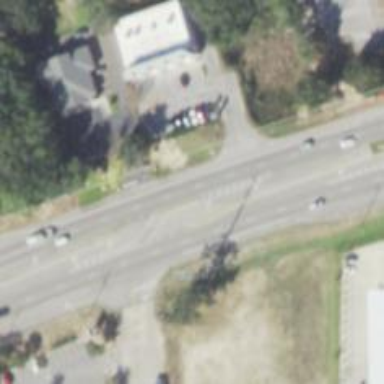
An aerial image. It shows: Trunk link highway.